一年级 · 组合几何学
分一分, 把序号填在相应的括号里。

(1)

(3)

) 是正方形;

上面的图形中,

) 是长方形;

是三角形;

) 是

圆; ( $\quad$ ） 是平行四边形。
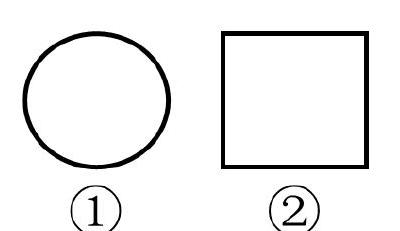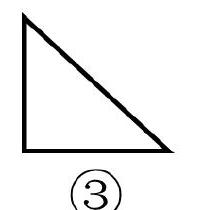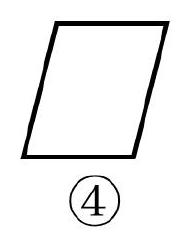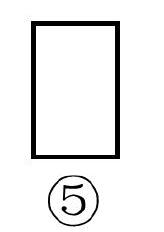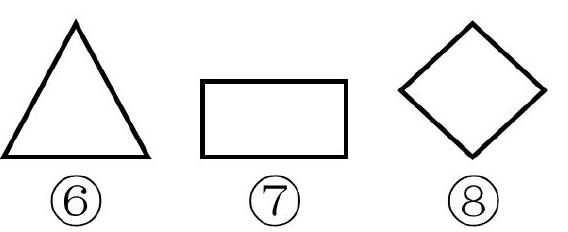
答案: (5)、(7) (2) (3)、(6) (1) (4)、(8)